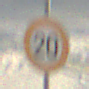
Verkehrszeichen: Geschwindigkeit20
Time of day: MorningAfternoon
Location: Outdoor (Suburban)
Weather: PartlyCloudy
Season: NotSpecified
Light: Natural